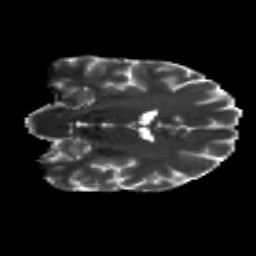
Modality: T2w
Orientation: coronal
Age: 29
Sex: female
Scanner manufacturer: siemens
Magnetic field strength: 3 T
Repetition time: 8.8 s
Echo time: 0.085 s